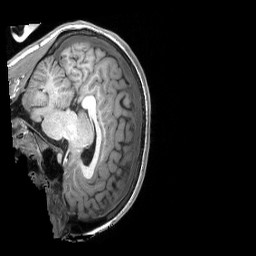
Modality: T1w
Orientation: sagittal
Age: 17
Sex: female
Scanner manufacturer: siemens
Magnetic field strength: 3 T
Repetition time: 2.53 s
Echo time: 0.00174 s